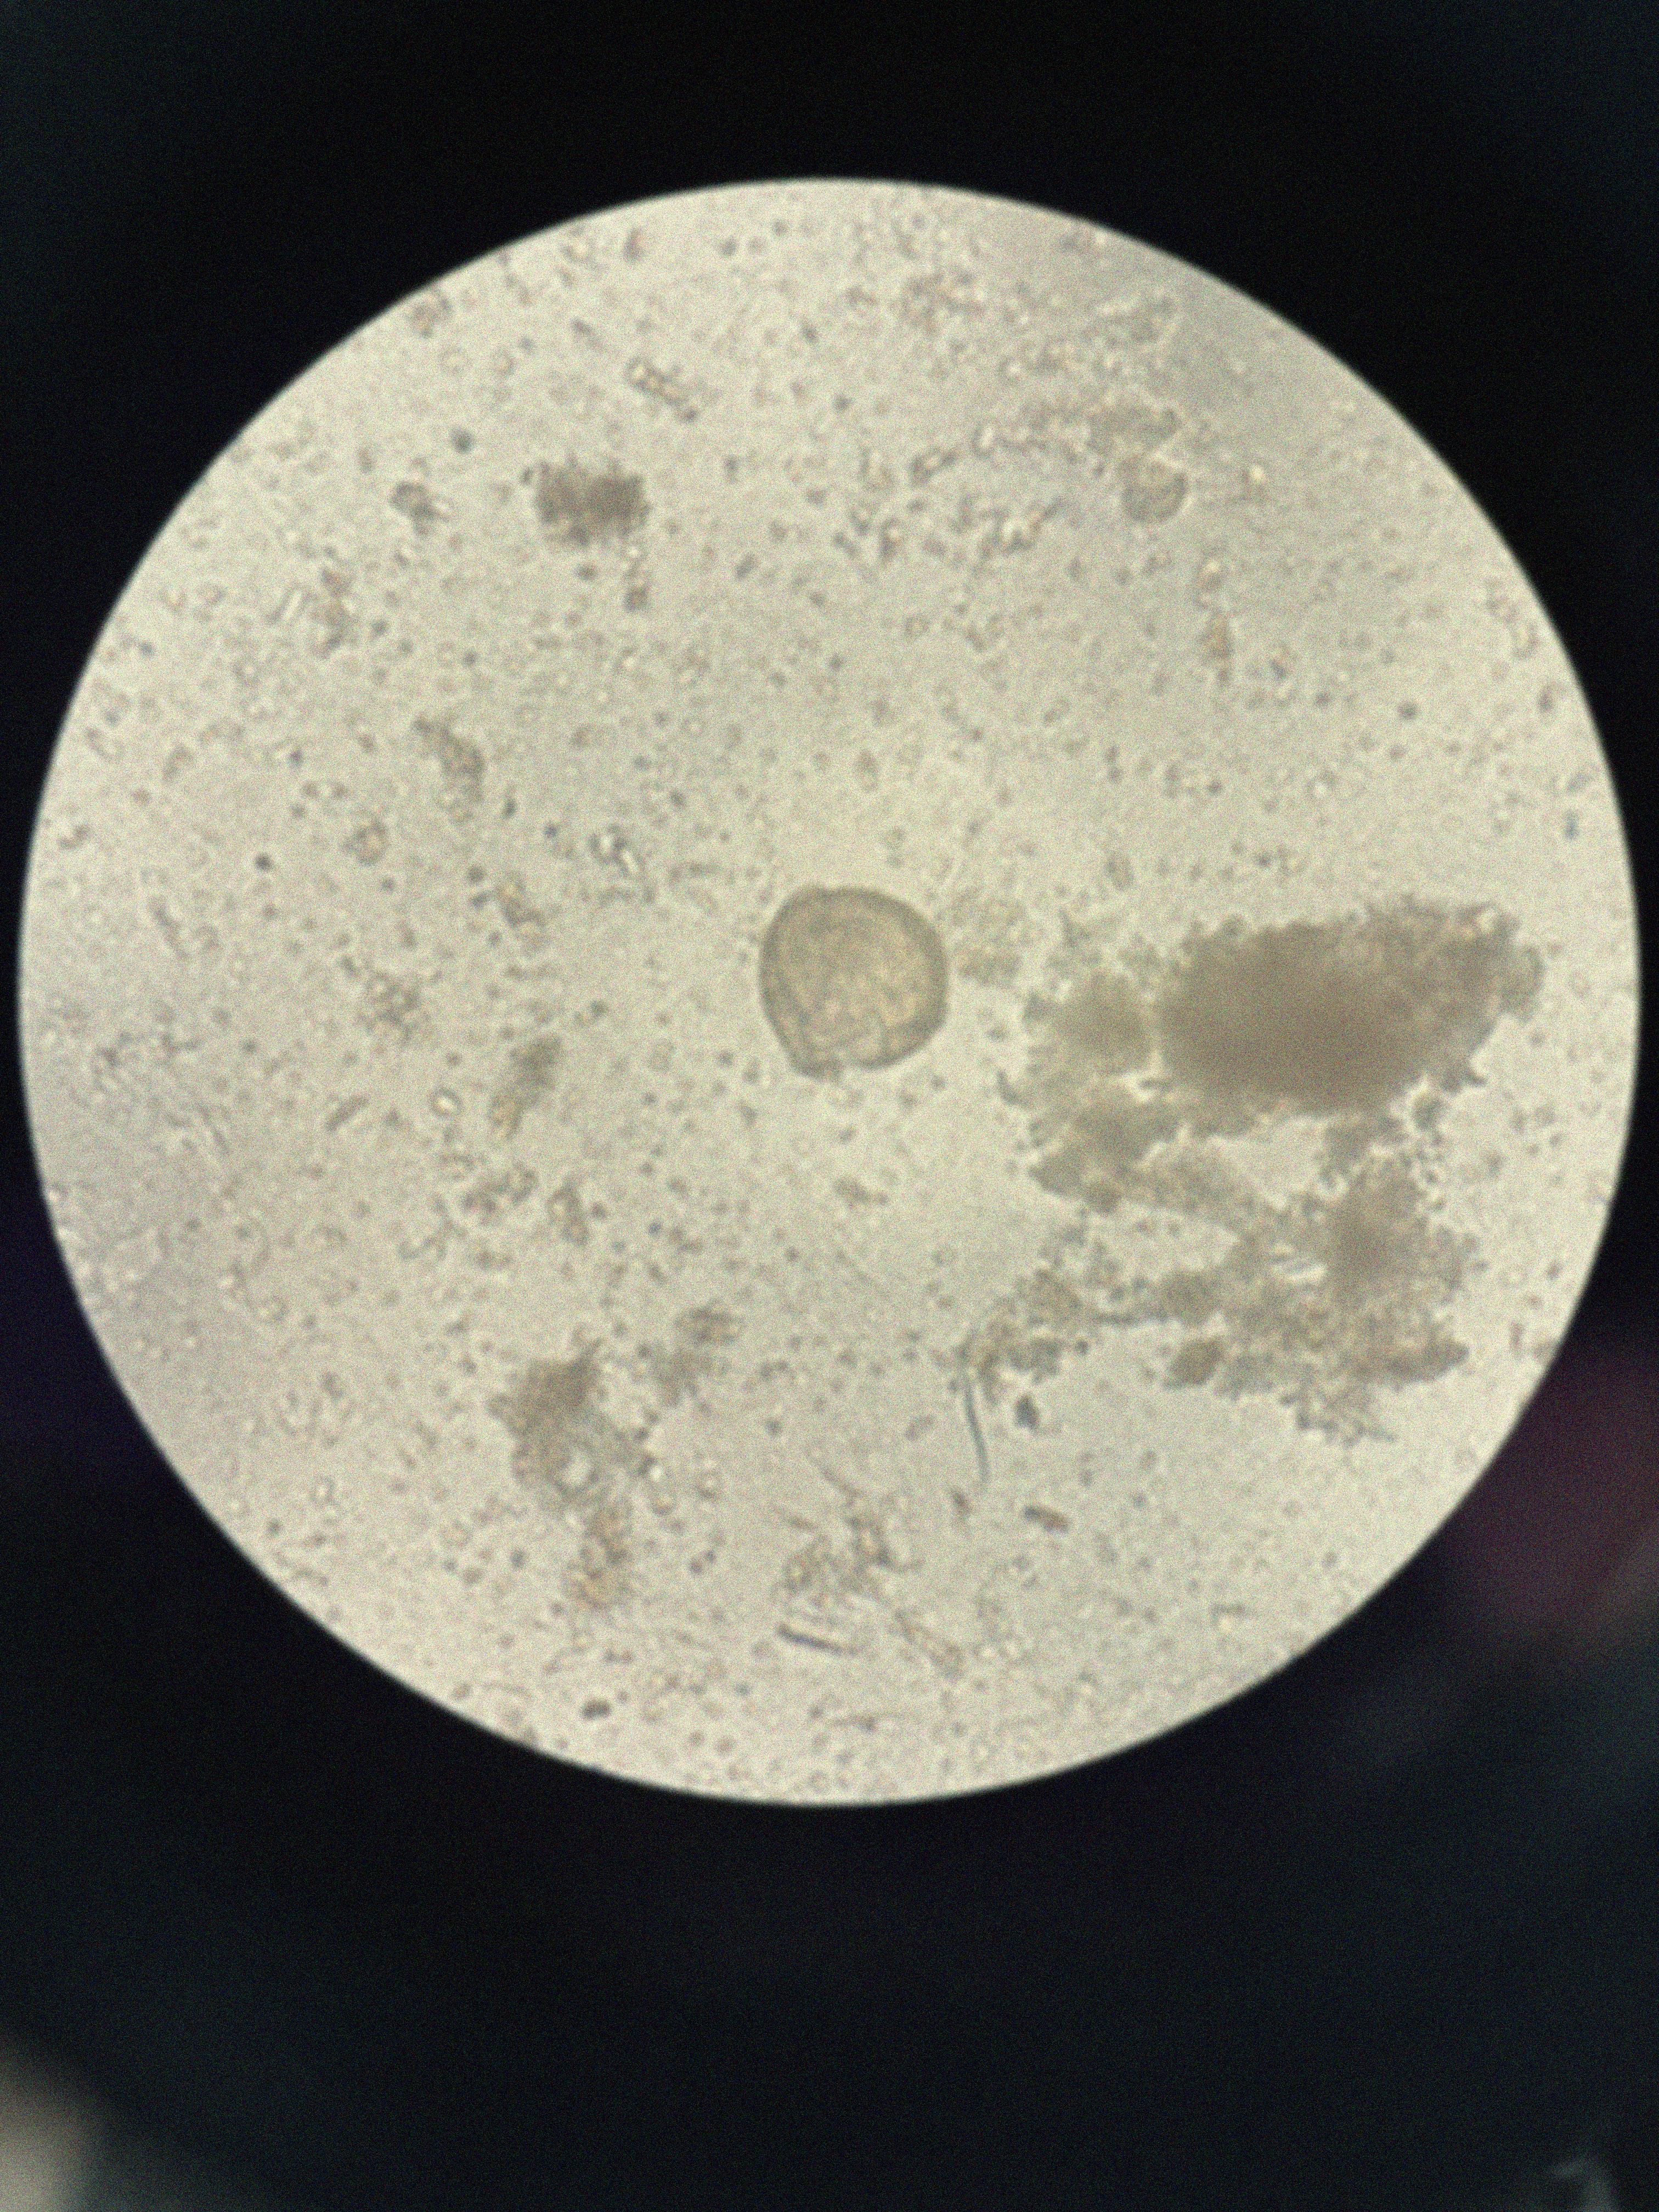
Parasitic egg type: Hymenolepis diminuta